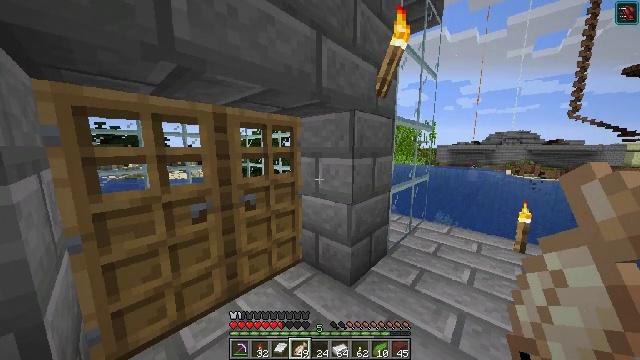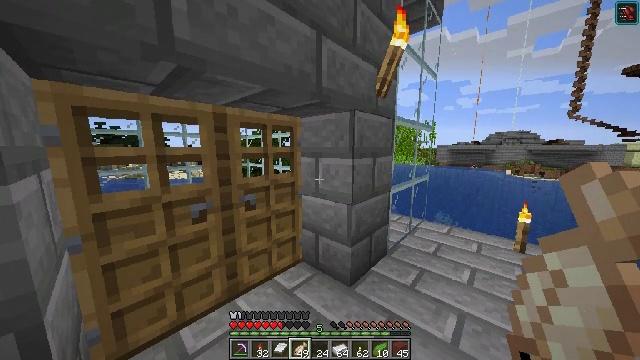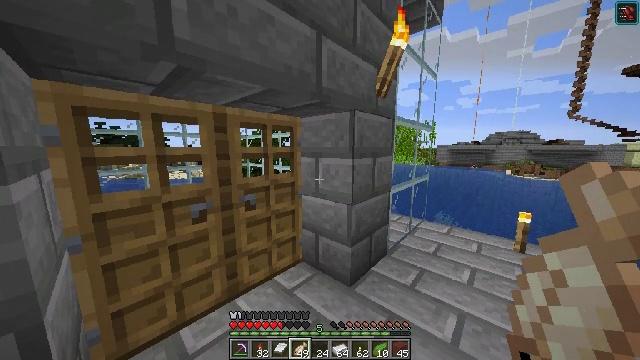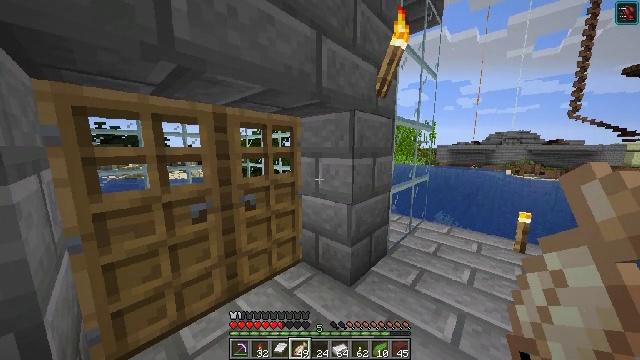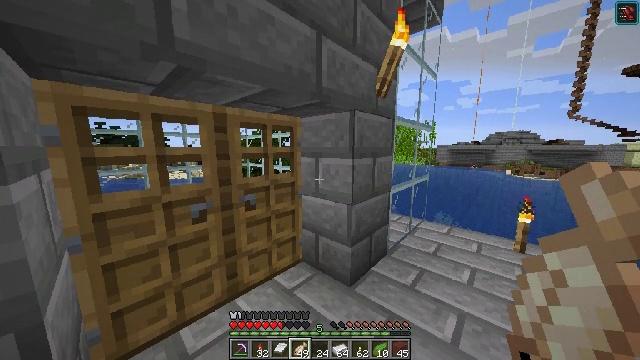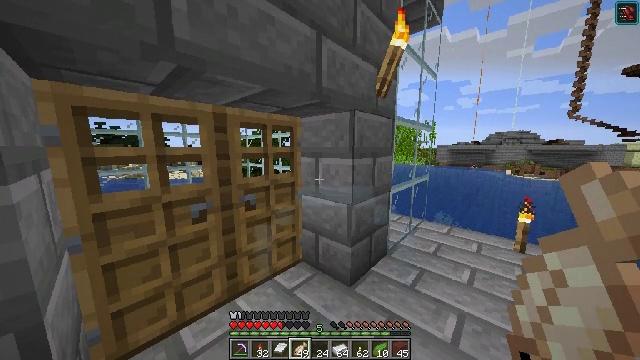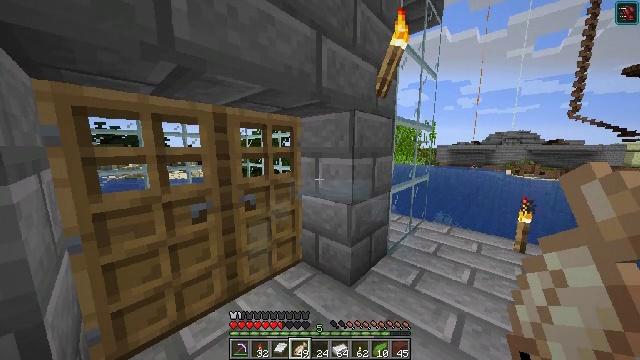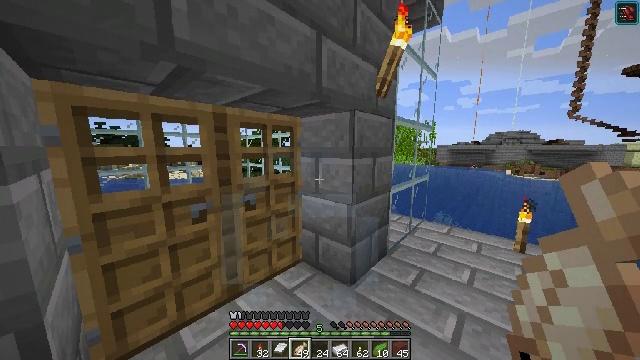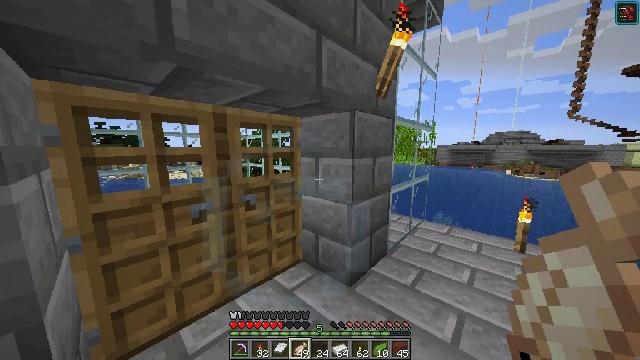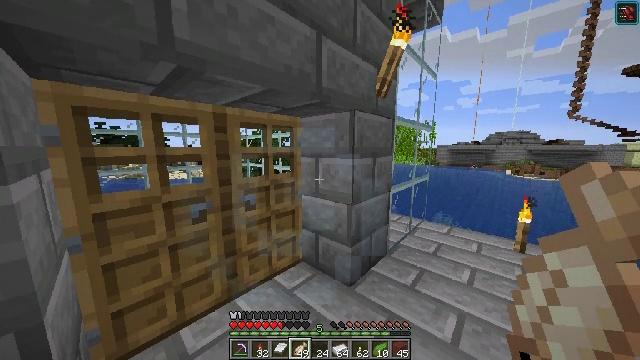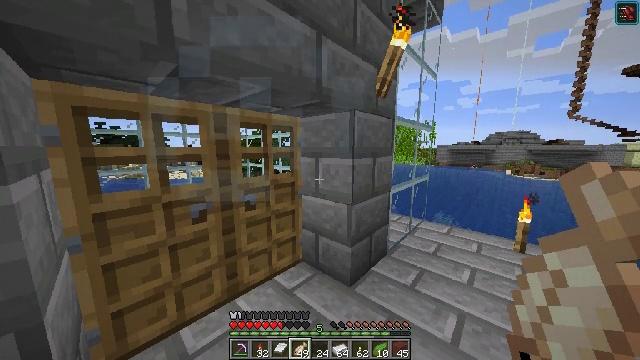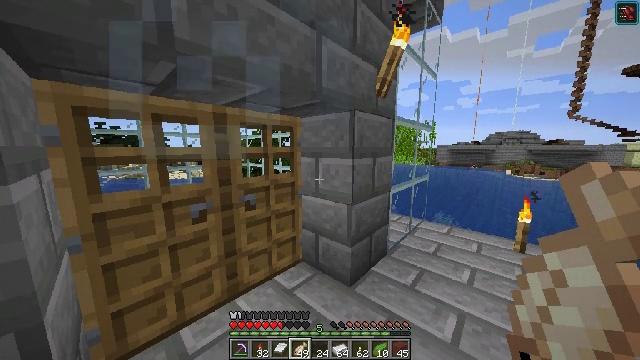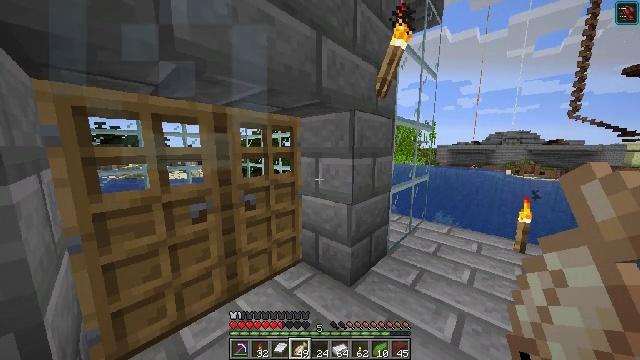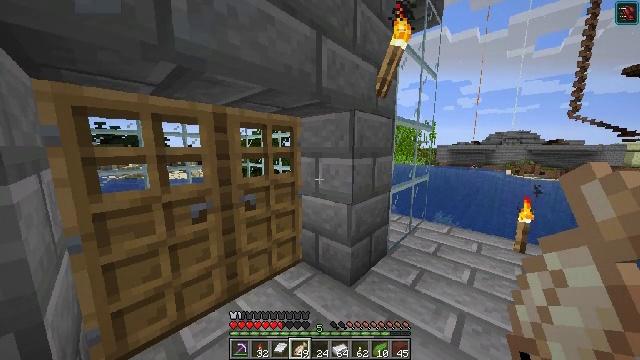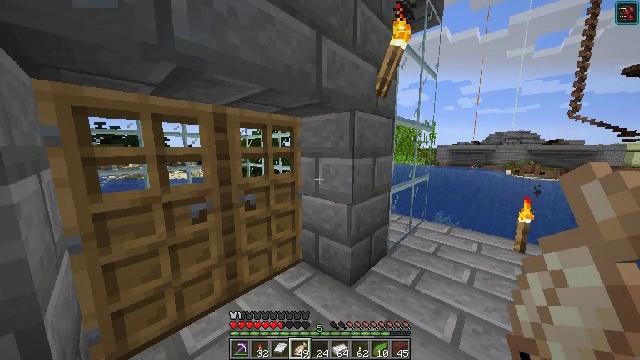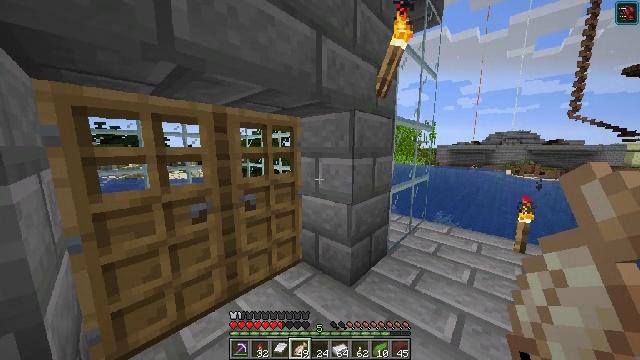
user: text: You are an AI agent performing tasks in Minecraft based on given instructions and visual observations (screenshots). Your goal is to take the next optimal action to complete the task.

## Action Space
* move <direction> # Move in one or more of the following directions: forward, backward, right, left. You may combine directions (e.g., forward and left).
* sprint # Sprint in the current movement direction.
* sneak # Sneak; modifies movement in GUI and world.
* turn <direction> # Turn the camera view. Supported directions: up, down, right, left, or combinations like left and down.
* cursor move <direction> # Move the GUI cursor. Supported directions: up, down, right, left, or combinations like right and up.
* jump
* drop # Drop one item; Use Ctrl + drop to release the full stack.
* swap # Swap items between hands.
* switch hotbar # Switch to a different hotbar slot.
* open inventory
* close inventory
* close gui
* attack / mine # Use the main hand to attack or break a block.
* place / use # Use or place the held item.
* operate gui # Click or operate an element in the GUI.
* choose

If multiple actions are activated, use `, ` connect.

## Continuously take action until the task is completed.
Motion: motion action
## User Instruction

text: Use the crafting table to make iron nugget from iron ingot.
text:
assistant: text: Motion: no_op
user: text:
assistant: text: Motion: no_op
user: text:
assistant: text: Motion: no_op
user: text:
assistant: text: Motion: no_op
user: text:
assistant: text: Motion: no_op
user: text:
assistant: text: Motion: no_op
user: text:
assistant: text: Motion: no_op
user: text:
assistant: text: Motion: no_op
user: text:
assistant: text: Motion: no_op
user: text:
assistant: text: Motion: no_op
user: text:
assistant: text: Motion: no_op
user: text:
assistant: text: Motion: no_op
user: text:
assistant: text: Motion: no_op
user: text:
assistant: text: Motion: no_op
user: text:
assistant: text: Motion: no_op
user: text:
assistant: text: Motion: no_op
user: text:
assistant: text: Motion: no_op
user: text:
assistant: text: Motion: no_op
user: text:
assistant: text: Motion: no_op
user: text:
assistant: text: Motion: no_op
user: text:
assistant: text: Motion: no_op
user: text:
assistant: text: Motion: no_op
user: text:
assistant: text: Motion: no_op
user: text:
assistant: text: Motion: no_op
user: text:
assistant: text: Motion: no_op
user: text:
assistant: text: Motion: no_op
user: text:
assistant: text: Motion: no_op
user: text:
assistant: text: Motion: no_op
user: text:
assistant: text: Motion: no_op
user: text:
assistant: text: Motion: no_op